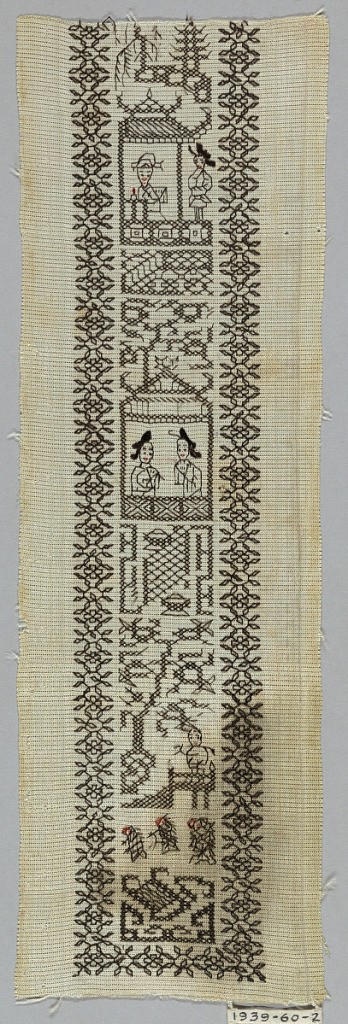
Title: Border
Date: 1736–96
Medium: silk Technique: embroidered (cross and double running stitches) on gauze weave
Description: Strip embroidered with red and black silk using cross stitch and double running. Pattern showing people in architectural setting between two borders of conventionalized floral forms.